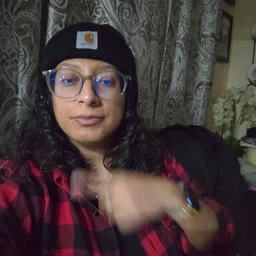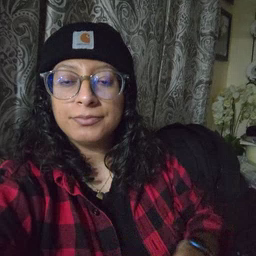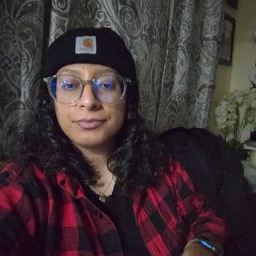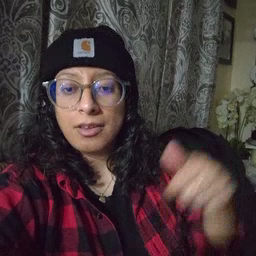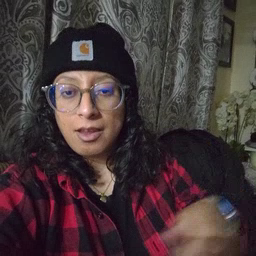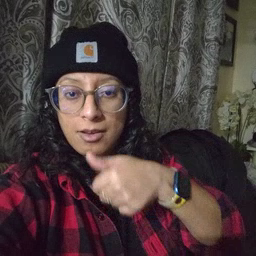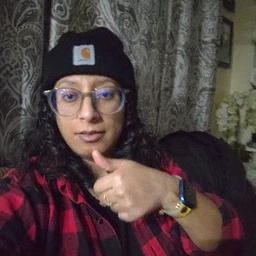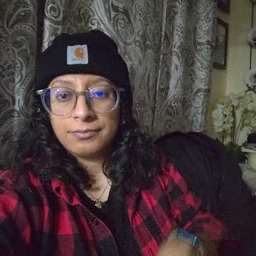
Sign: hide